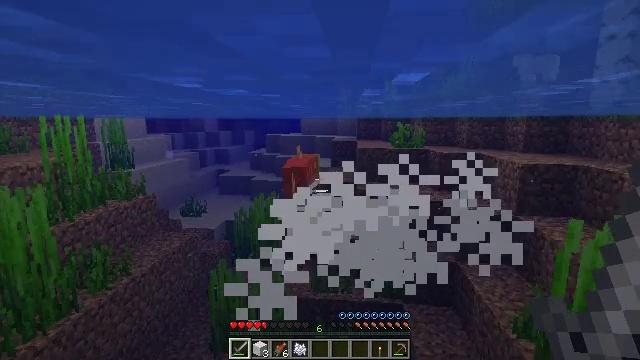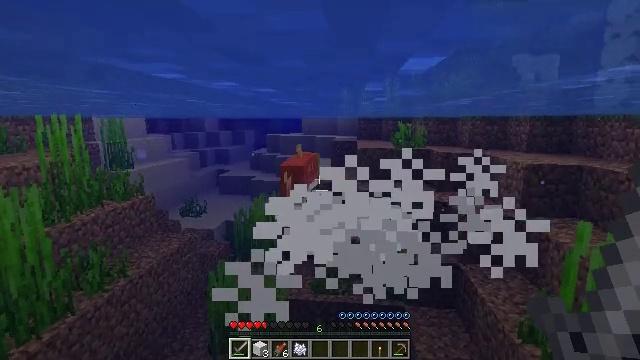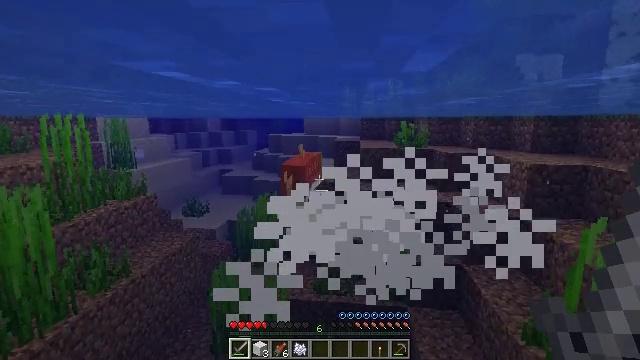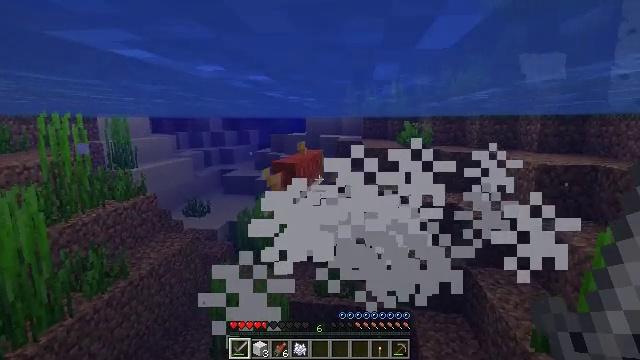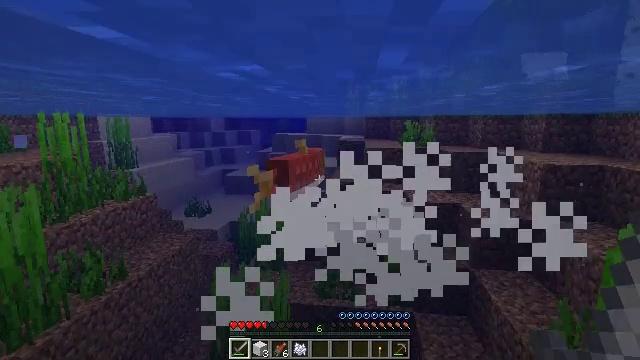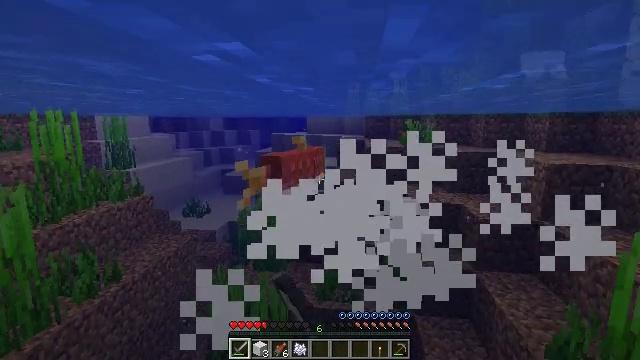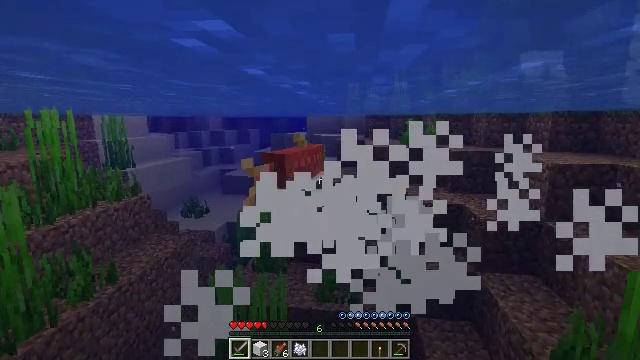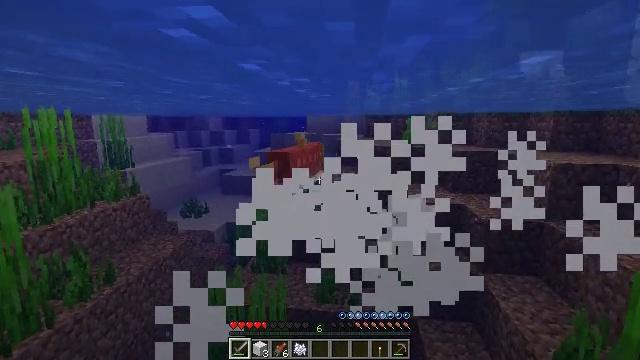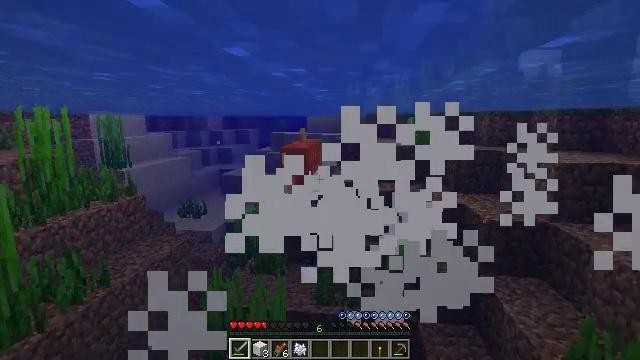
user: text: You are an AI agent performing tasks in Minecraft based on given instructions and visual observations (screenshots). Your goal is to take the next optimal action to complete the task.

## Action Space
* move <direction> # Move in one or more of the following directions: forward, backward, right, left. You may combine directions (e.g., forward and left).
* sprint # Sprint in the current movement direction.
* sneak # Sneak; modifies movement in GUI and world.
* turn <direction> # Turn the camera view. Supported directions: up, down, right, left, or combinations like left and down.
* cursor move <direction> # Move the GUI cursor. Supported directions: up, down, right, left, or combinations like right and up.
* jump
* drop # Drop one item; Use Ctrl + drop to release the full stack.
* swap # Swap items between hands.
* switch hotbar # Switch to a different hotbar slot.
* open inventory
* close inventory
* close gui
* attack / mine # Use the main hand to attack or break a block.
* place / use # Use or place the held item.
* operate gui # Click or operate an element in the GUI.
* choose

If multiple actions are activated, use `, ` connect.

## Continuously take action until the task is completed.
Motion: motion action
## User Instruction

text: Hunt fish.
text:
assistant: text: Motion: move forward
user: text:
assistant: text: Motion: move forward
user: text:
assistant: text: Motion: move forward
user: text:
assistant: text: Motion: move forward, attack / mine
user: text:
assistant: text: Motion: move forward, attack / mine
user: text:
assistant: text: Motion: move forward, attack / mine
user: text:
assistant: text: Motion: move forward, attack / mine
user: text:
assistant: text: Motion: move forward
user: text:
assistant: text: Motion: no_op